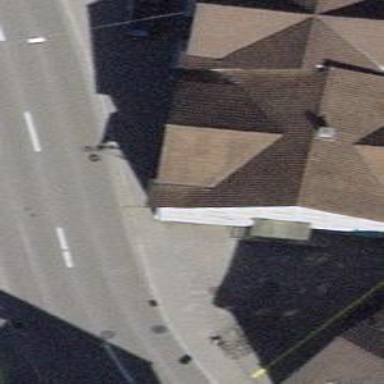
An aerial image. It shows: Restaurant.